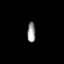
Tissue: prostate
Cell type: Myeloid cells
Senescence score: 0.6878
Nuclear area (px): 162
Mean DAPI intensity: 150.451